Aerial crown-view tile of a tropical tree (Barro Colorado Island, Panama), acquired 20241014:
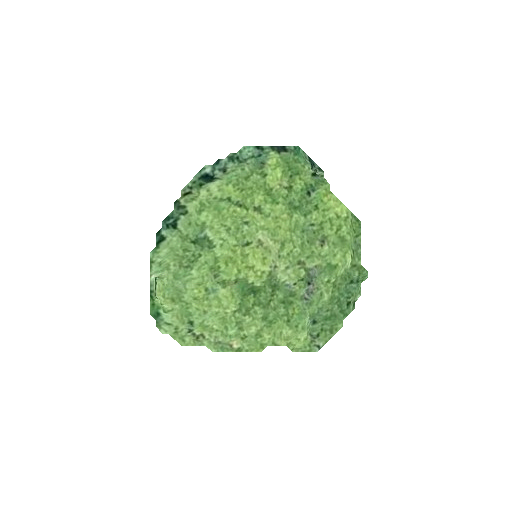
Species: Alseis blackiana
GBIF accepted scientific name: Alseis blackiana
Crown area: 54.243 m²